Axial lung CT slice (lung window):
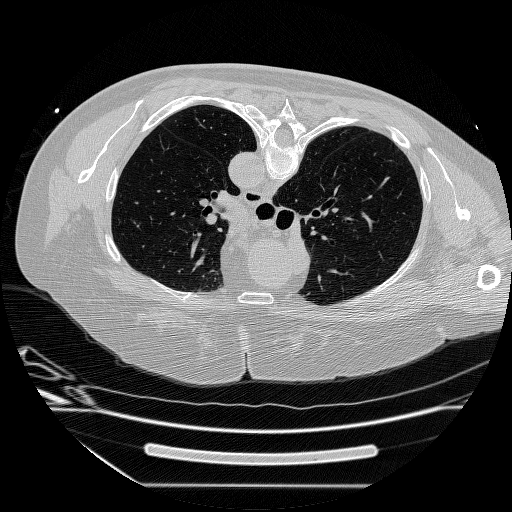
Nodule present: no